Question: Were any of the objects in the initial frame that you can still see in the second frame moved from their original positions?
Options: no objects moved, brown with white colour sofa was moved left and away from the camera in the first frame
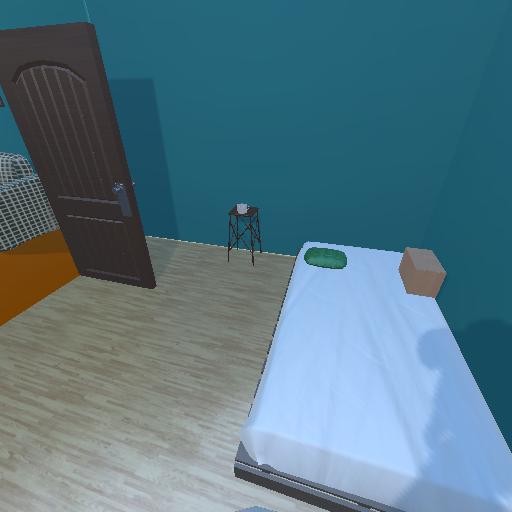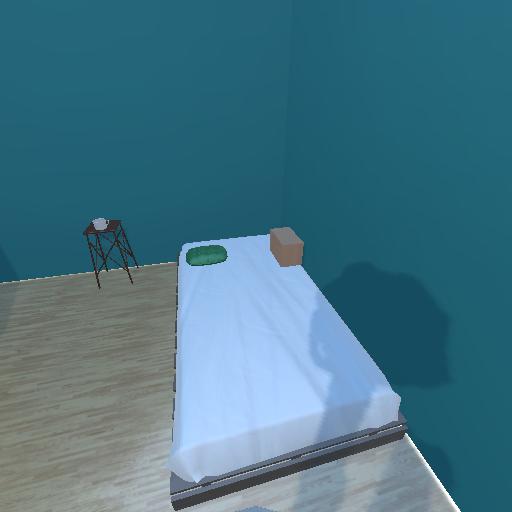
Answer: no objects moved